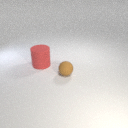
small brown rubber sphere in front of large red rubber cylinder